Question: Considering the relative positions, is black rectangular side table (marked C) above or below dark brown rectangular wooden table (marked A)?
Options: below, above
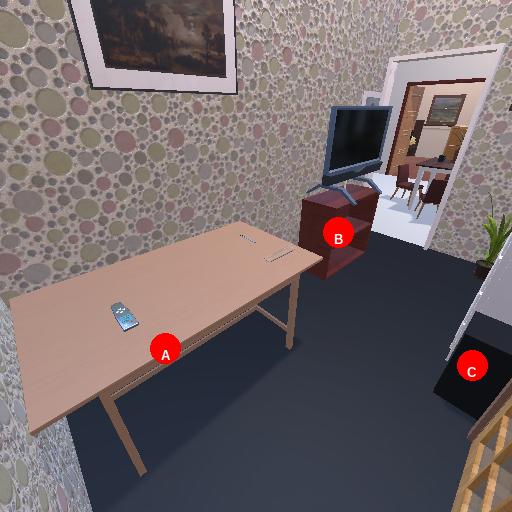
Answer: below